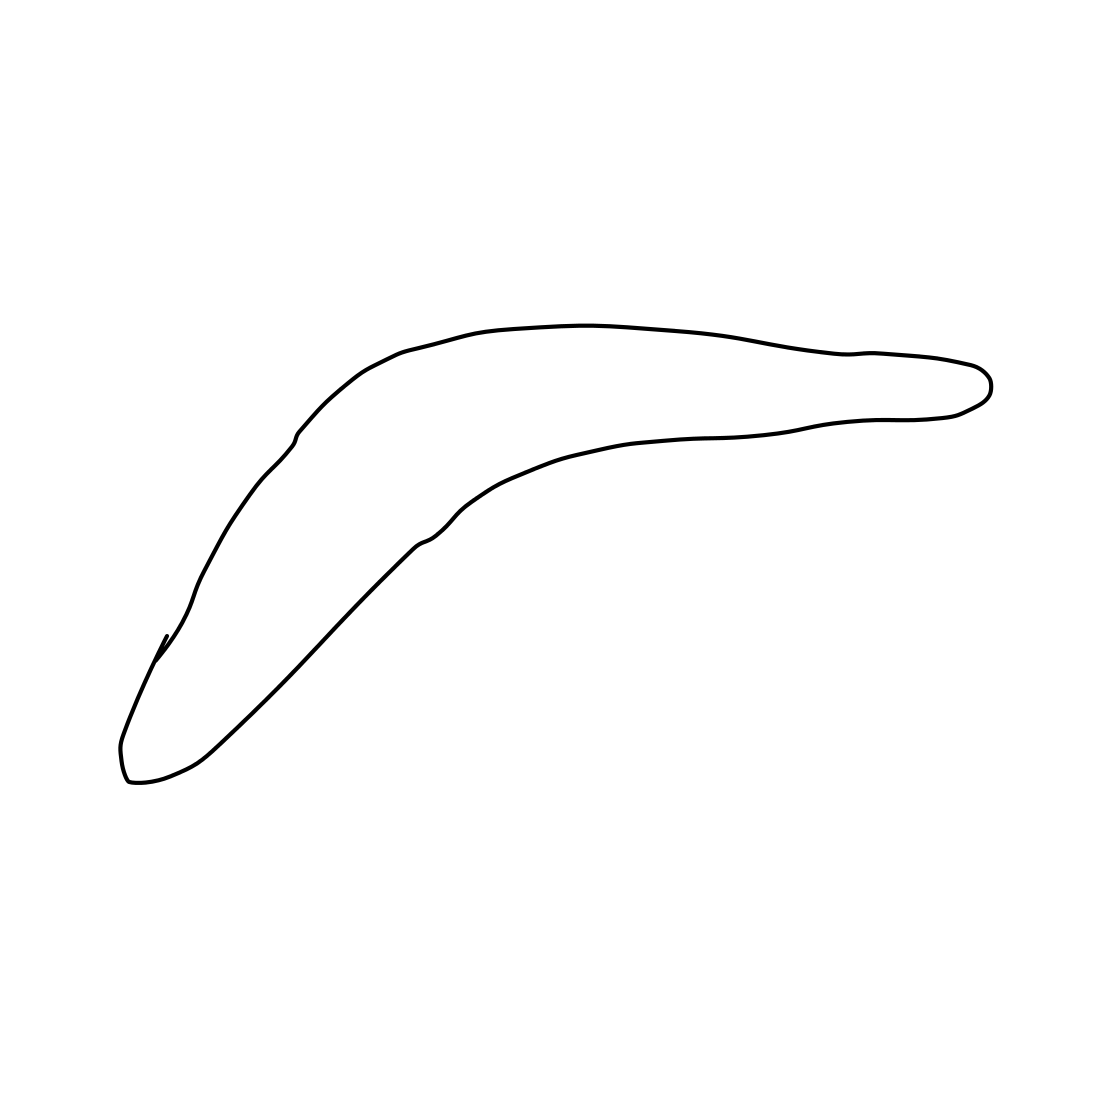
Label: boomerang